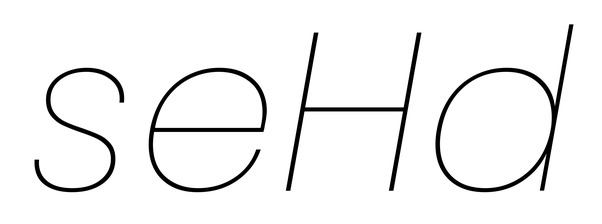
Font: Poppins-ThinItalic